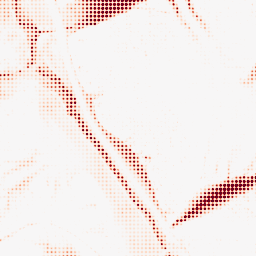
Category: morphological
Decomposition family: tophat
Decomposition parameters: size: 20
mode: black
Upsampling method: sinc_hamming
Upsampling parameters: scale: 8
kernel_size: 4
Upsampling scale: 8